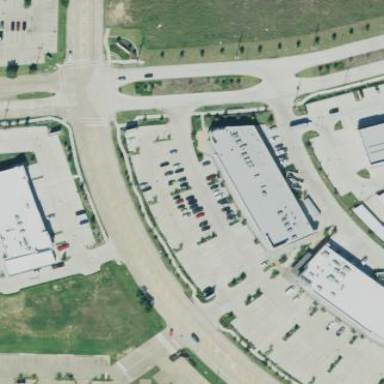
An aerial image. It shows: Retail building.